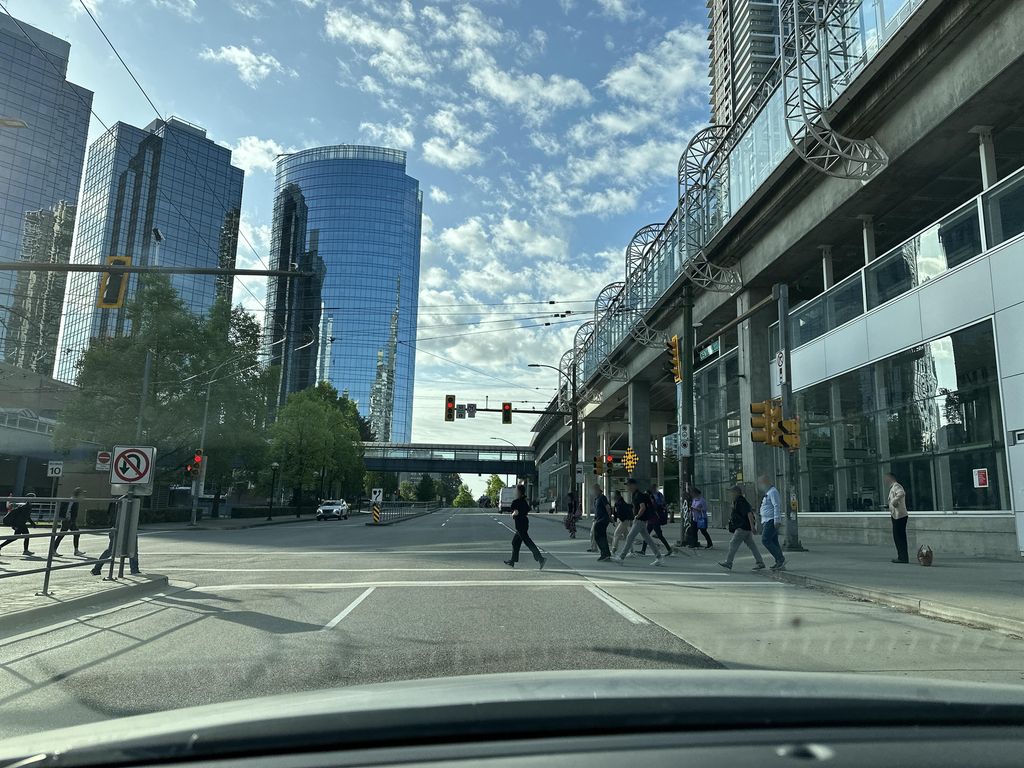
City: vancouver